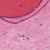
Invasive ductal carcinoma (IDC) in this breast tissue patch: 0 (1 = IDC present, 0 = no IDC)